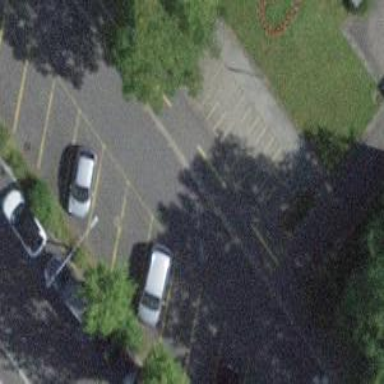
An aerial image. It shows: Motorcycle parking facility.